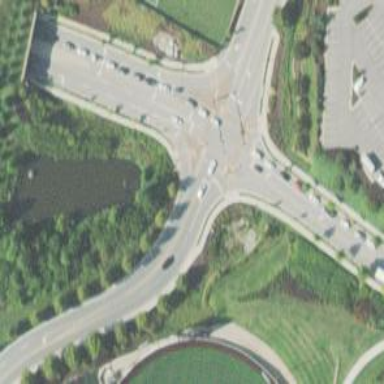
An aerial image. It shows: Tertiary link road.